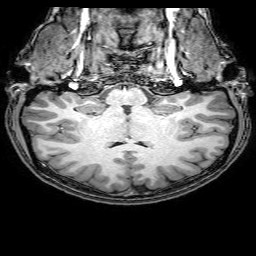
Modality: T1w
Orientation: sagittal
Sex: female
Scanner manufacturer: philips
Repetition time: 0.008168 s
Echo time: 0.00374 s